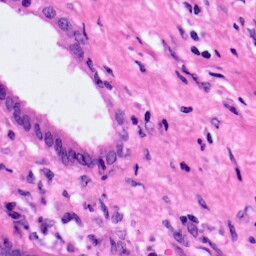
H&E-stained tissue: Pancreatic